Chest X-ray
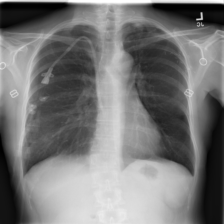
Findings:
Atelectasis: negative
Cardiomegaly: negative
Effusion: negative
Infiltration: negative
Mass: negative
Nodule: negative
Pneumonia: negative
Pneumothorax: negative
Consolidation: negative
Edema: negative
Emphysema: negative
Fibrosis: negative
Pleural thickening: negative
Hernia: negative